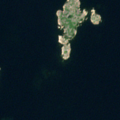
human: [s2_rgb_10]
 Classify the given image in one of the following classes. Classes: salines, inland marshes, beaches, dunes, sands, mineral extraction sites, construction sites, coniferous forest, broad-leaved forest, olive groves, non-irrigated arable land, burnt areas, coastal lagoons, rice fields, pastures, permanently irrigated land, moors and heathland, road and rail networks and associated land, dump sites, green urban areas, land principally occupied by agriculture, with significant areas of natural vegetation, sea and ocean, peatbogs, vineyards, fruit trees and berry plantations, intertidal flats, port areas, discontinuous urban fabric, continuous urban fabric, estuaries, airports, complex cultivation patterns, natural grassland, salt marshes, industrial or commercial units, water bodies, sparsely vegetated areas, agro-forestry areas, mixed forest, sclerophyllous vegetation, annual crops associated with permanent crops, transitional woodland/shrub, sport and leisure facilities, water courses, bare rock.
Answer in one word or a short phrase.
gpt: sea and ocean